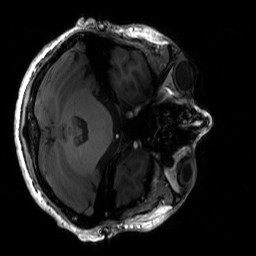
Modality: T1w
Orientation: axial
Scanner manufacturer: siemens
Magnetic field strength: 6.98 T
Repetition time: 1.7 s
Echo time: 0.00201 s